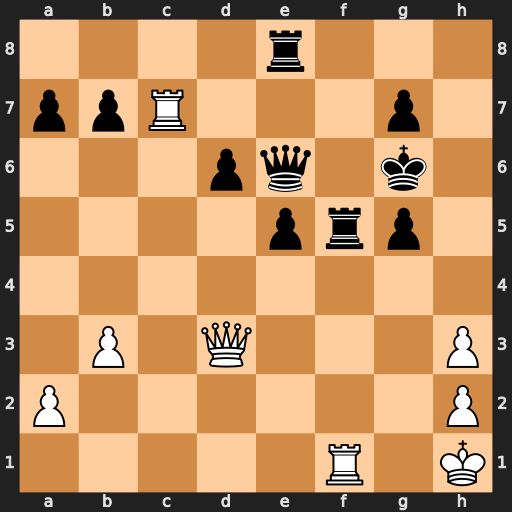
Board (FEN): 4r3/ppR3p1/3pq1k1/4prp1/8/1P1Q3P/P6P/5R1K
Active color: w
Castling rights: -
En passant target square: -
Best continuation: Rxf5 Qxf5 Rxg7+ Kf6 Rf7+ Kxf7 Qxf5+